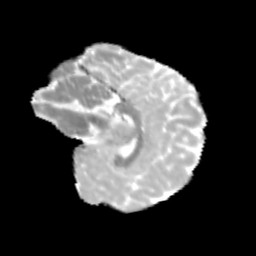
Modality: MD
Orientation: sagittal
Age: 9
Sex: male
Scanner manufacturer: siemens
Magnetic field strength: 3 T
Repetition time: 3.8 s
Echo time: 0.07 s